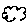
Label: cloud